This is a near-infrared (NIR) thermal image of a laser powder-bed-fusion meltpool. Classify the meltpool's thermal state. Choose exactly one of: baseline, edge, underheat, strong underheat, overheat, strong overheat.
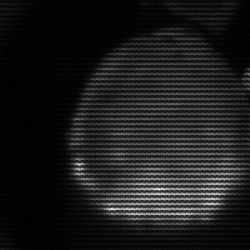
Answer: edge